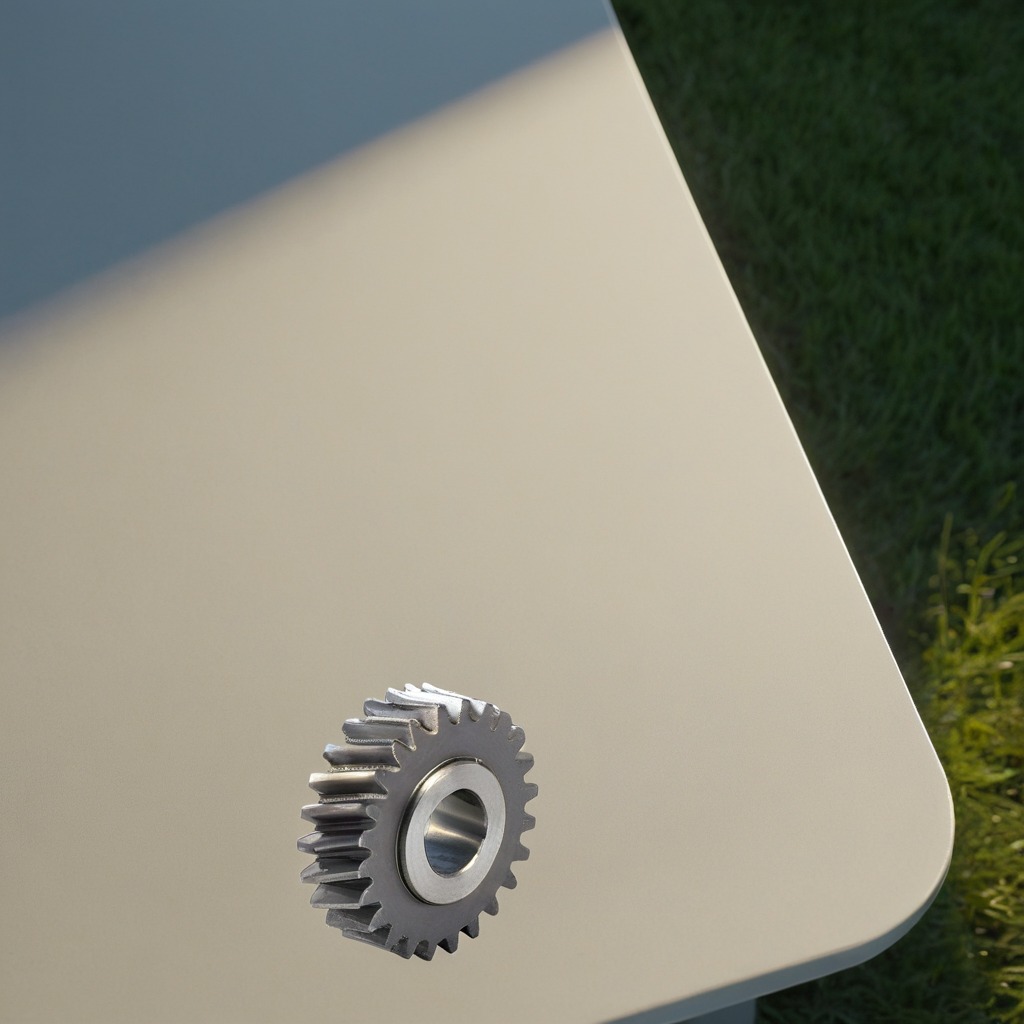
A steel gear with teeth is lying on a clean utility table in a temporary outdoor tool station.